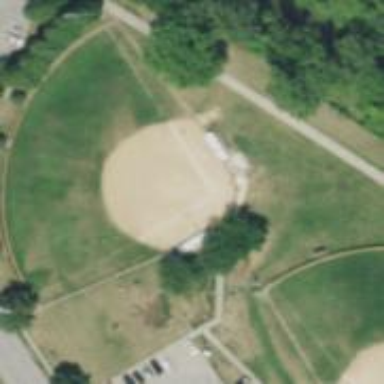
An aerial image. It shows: Baseball pitch for leisure land.